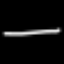
Label: line